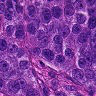
Metastatic tissue present: yes